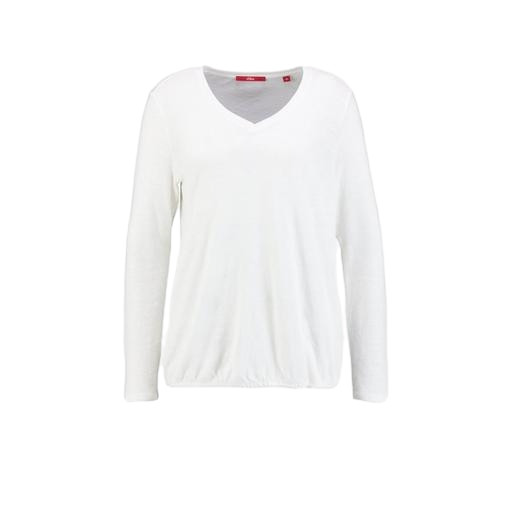
white long-sleeve drawstring top, white pullover, white v-neck long-sleeve top, white background